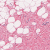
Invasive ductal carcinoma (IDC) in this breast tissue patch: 0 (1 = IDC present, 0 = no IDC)